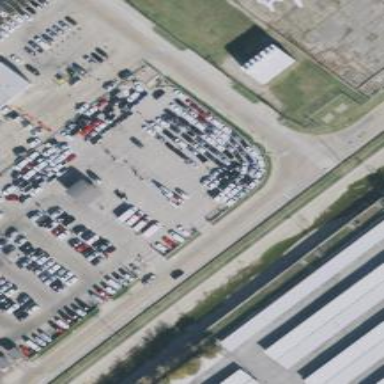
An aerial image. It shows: Car rental facility.